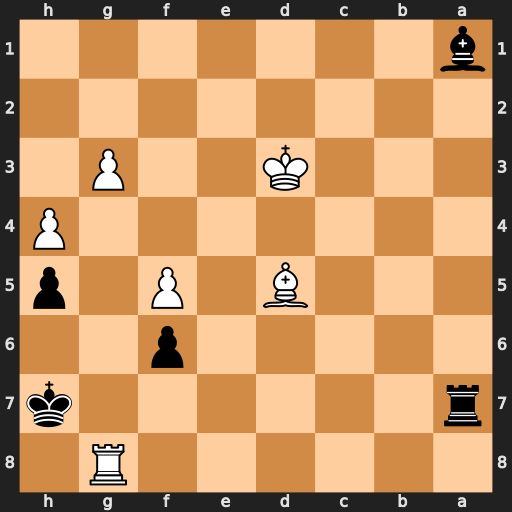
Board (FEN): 6R1/r6k/5p2/3B1P1p/7P/3K2P1/8/b7
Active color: b
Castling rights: -
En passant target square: -
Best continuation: Rd7 Ke4 Rxd5